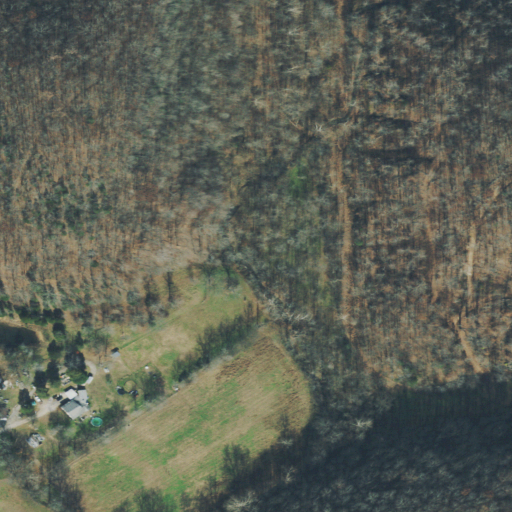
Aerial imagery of valley in Tennessee named Turpin Hollow containing deciduous forest, pasture, mixed forest, grassland, evergreen forest, open development, and low intensity development